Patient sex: M
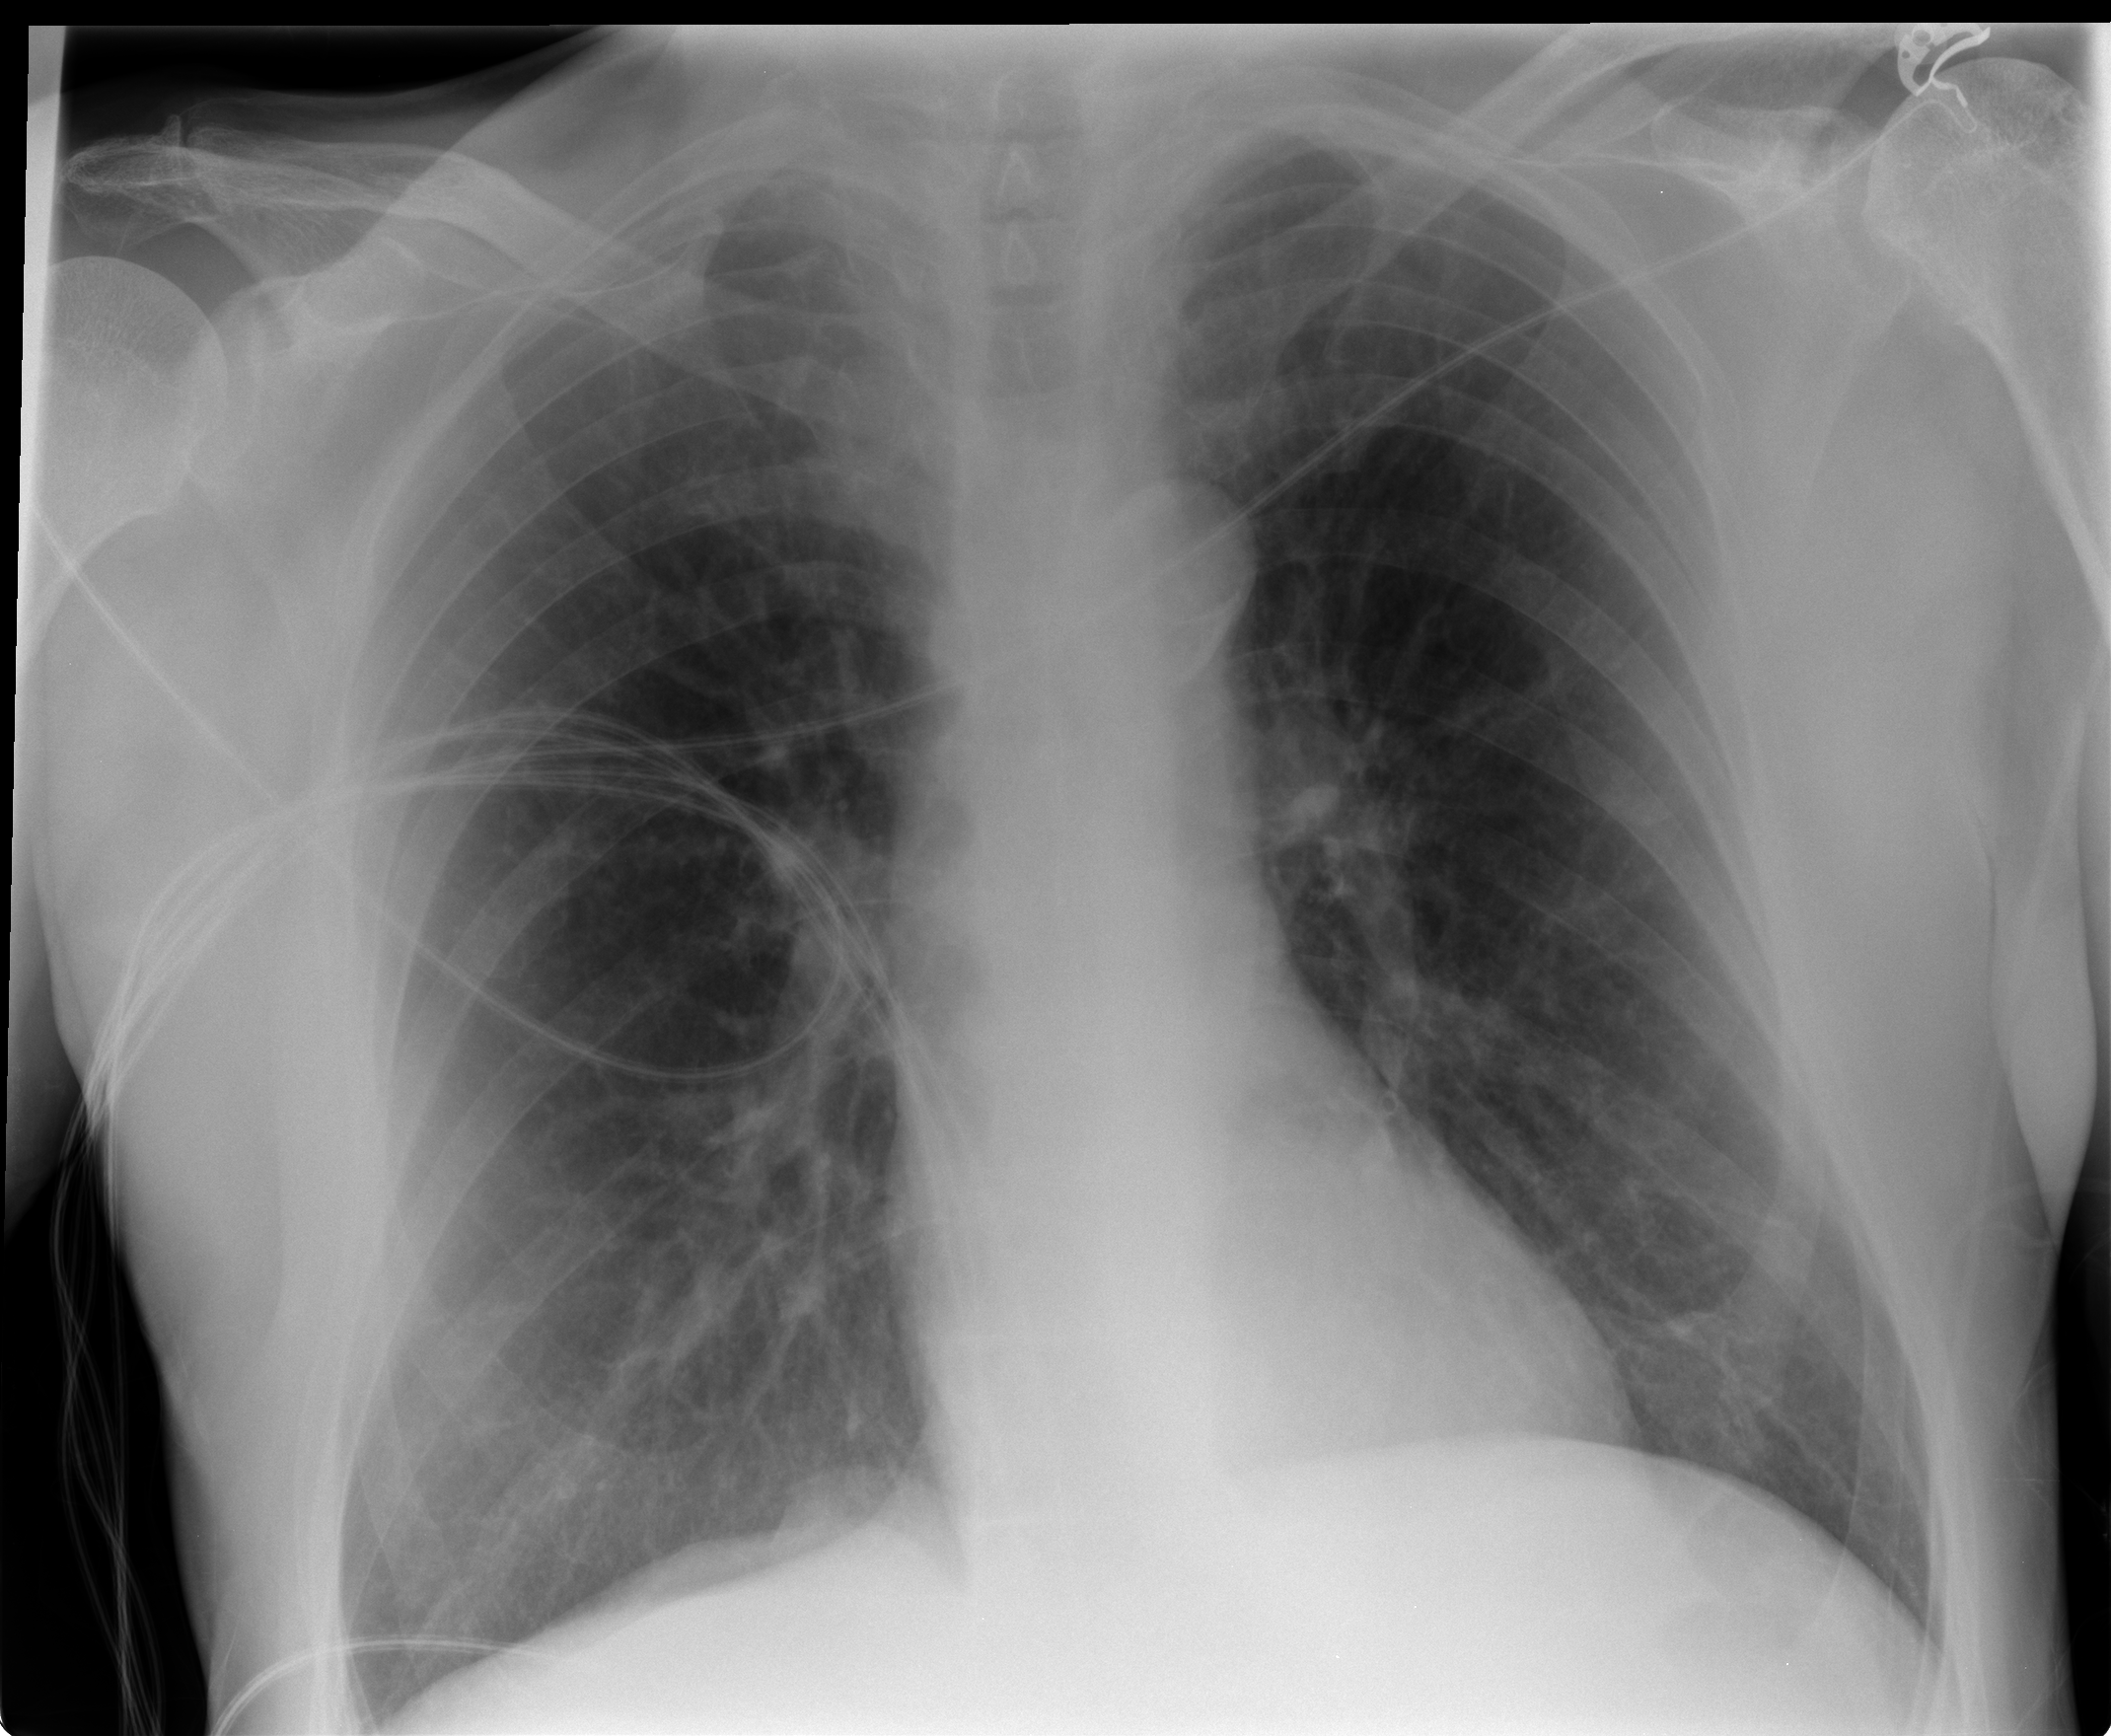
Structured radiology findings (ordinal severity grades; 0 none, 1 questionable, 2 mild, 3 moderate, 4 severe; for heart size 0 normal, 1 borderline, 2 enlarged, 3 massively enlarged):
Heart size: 0
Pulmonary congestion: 0
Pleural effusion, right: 0
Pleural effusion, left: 0
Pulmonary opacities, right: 0
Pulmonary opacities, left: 0
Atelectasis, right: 1
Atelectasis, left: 0